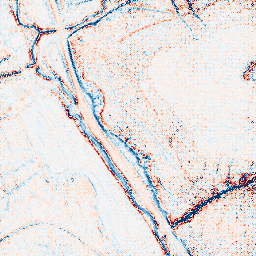
Category: edge_preserving
Decomposition family: bilateral
Decomposition parameters: d: 9
sigma_color: 50
sigma_space: 150
Upsampling method: regularized
Upsampling parameters: scale: 4
lambda_reg: 0.1
Upsampling scale: 4